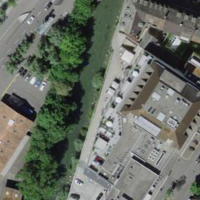
EUNIS habitat code: 54
Species observed at this site:
Chroicocephalus ridibundus
Bromus tectorum
Gallinula chloropus
Cygnus olor
Fulica atra
Orobanche hederae
Anas platyrhynchos
Mergus merganser
Squalius cephalus
Columba livia
Sedum album
Anthriscus sylvestris